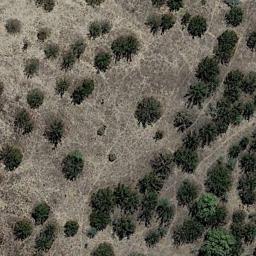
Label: chaparral